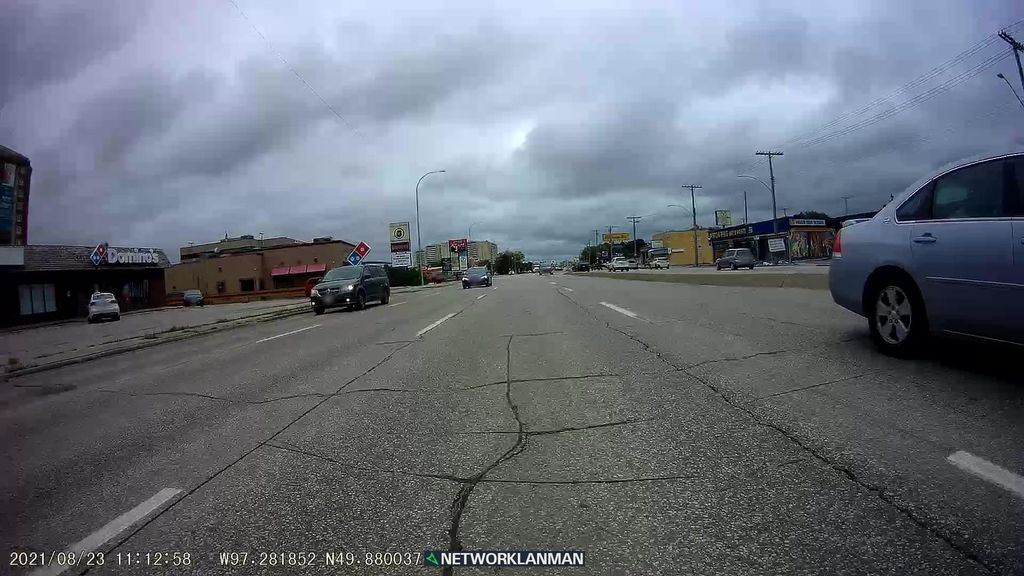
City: winnipeg